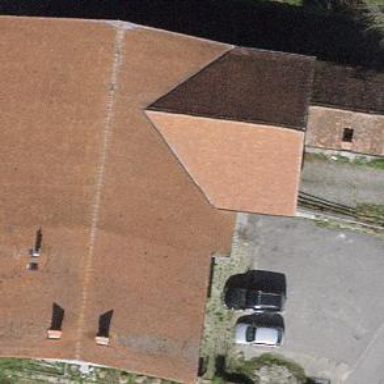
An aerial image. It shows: Farm building.